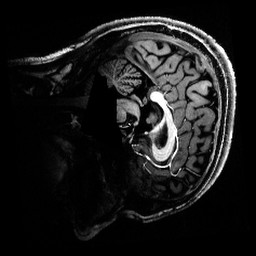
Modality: T1w
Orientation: sagittal
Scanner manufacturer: siemens
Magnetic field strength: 6.98 T
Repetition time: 5 s
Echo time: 0.00343 s